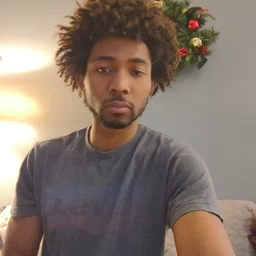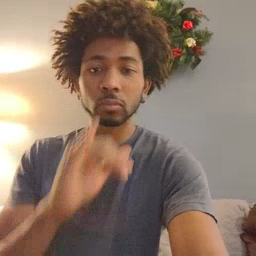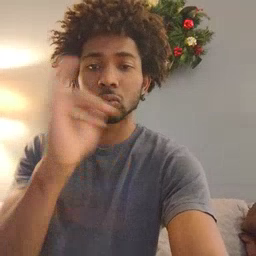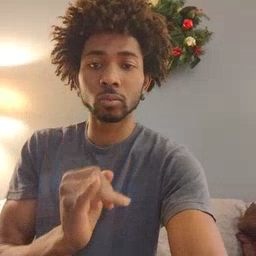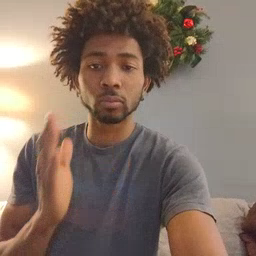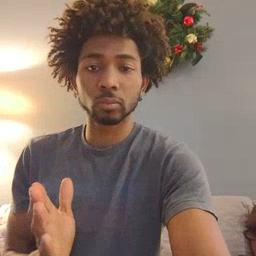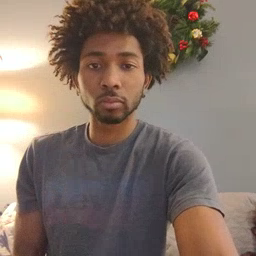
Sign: drawer